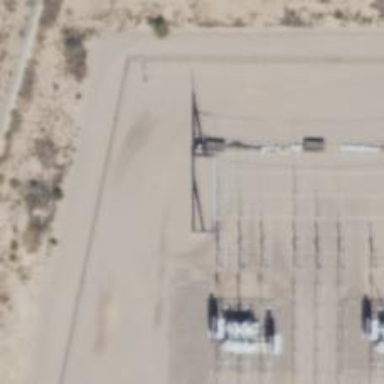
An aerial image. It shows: Power tower.